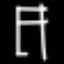
Label: chair